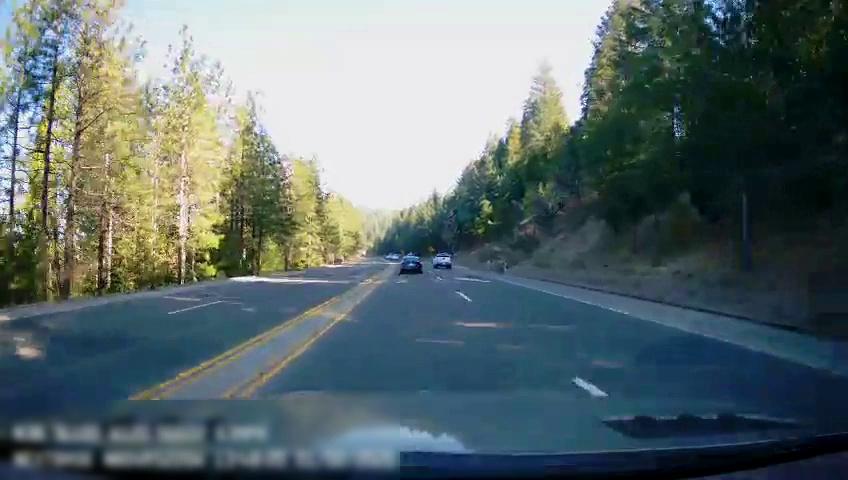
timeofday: Day
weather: Sunny
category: Drivable Space
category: Vehicles | Car
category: Vehicles | Truck
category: Lanes | Alternate Lane
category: Lanes | Current Lane
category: Lanes | Current Lane
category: Lanes | Current Lane
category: Lanes | Opposite Lane
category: Lanes | Opposite Lane
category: Lanes | Opposite Lane
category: Lanes | Opposite Lane